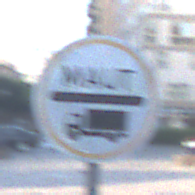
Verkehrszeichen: Mautpflicht
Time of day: SunriseSunset
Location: Outdoor (Urban)
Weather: PartlyCloudy
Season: NotSpecified
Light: Natural